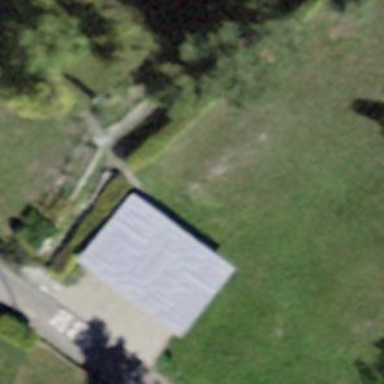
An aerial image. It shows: Carport building.